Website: macys
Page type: billing-address
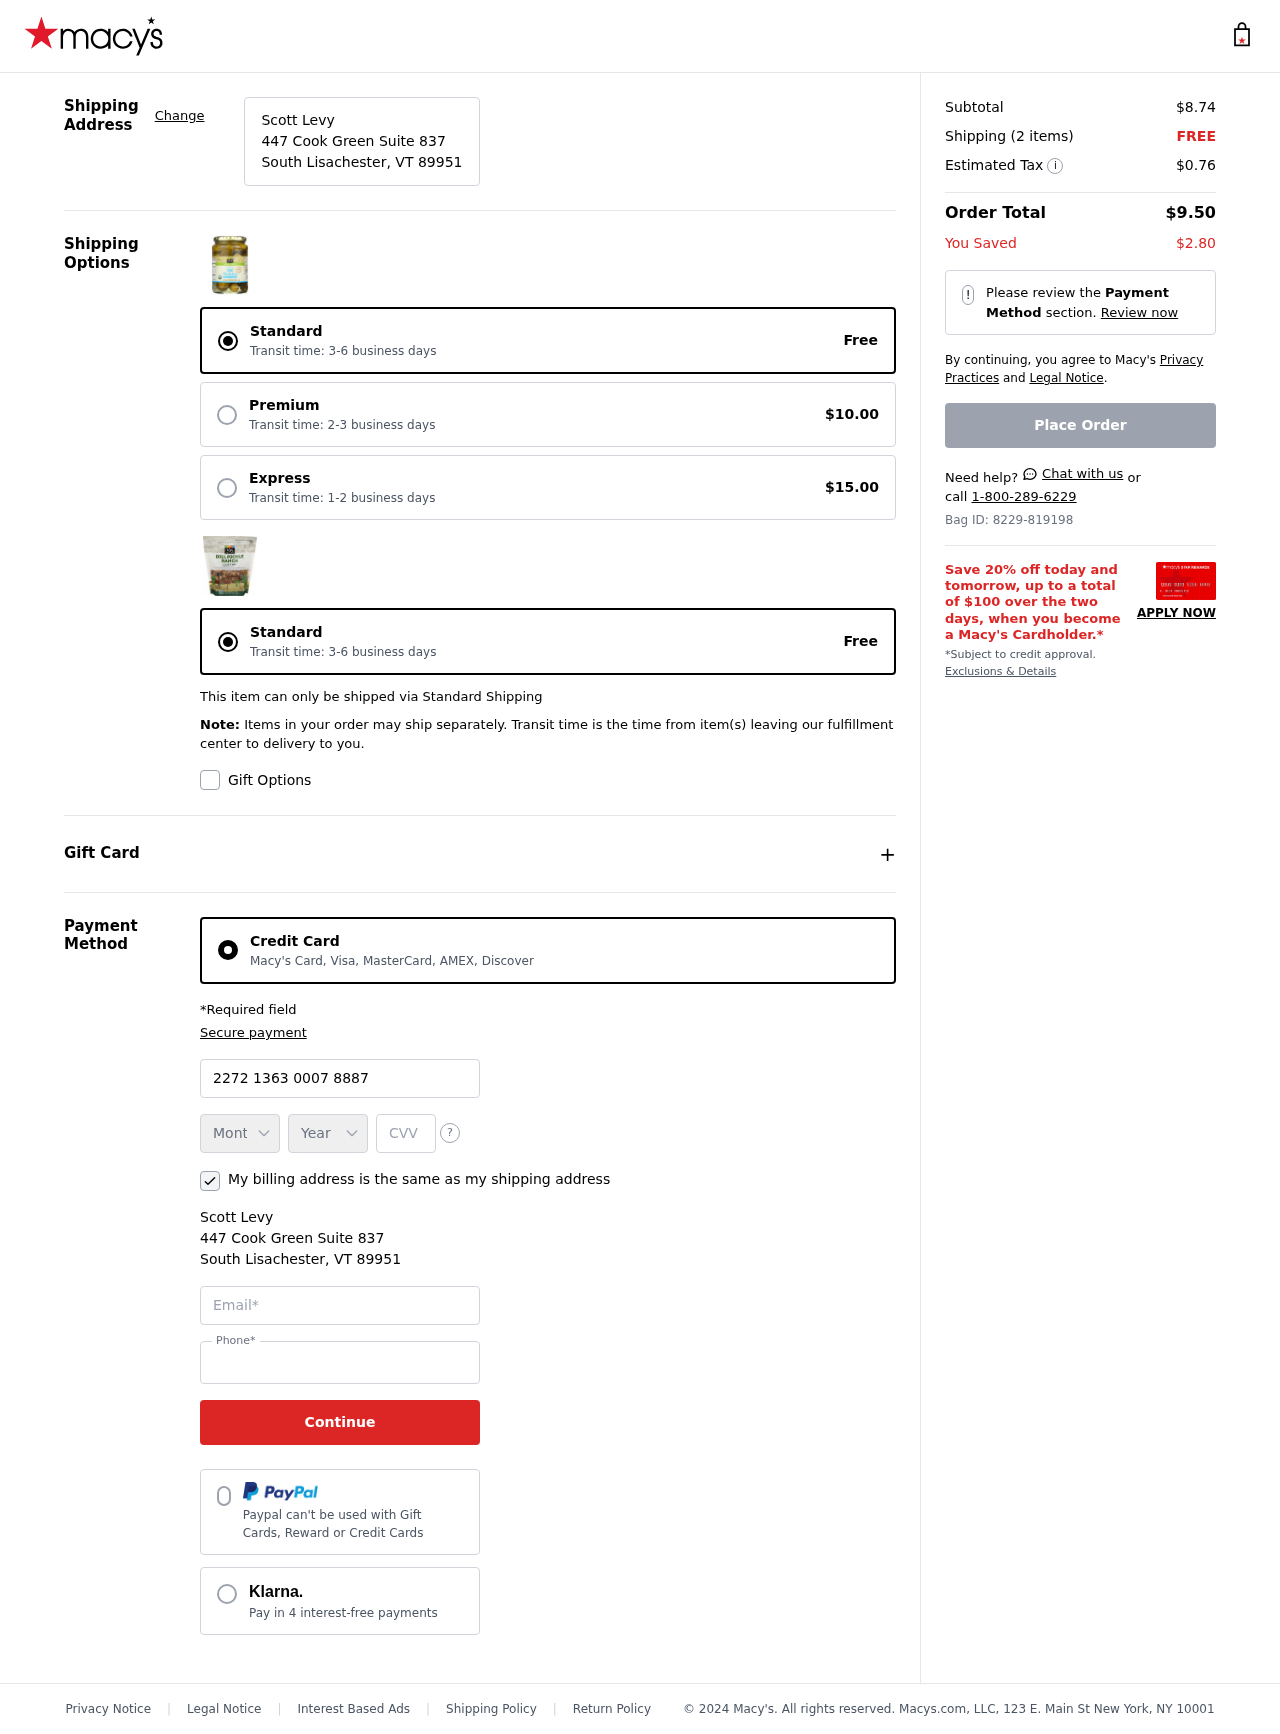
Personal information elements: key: PII_CARD_CVV
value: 270
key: PII_CARD_EXPIRY_MONTH
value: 12
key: PII_CARD_EXPIRY_YEAR
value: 27
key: PII_CARD_NUMBER
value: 2272 1363 0007 8887
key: PII_CITY_STATE_ZIP
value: South Lisachester, VT 89951
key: PII_EMAIL
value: slevy@hotmail.com
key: PII_FULLNAME
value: Scott Levy
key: PII_PHONE
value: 3718001806
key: PII_STREET
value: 447 Cook Green Suite 837
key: PII_FULLNAME2
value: Scott Levy
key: PII_STREET2
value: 447 Cook Green Suite 837
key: PII_CITY_STATE_ZIP2
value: South Lisachester, VT 89951
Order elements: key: ORDER_SUBTOTAL
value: $8.74
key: ORDER_NUM_ITEMS
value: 2
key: ORDER_SHIPPING_COST
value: FREE
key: ORDER_TAX
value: $0.76
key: ORDER_TOTAL
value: $9.50
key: ORDER_SAVINGS
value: $2.80
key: ORDER_ID
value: Bag ID: 8229-819198